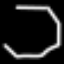
Label: octagon